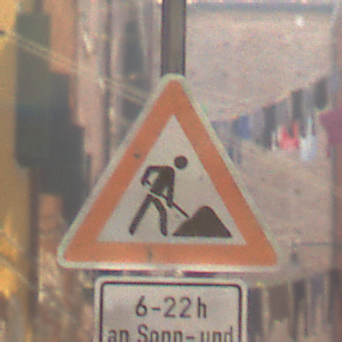
Verkehrszeichen: Arbeitsstelle
Zusatzzeichen unten: ZeitangabenMitBeschraenkungAufWochentage4
Umgebung: Outdoor, Urban
Tageszeit: Midday
Wetter: Clear
Licht: Natural
Jahreszeit: NotSpecified
Kontrast: HighContrast